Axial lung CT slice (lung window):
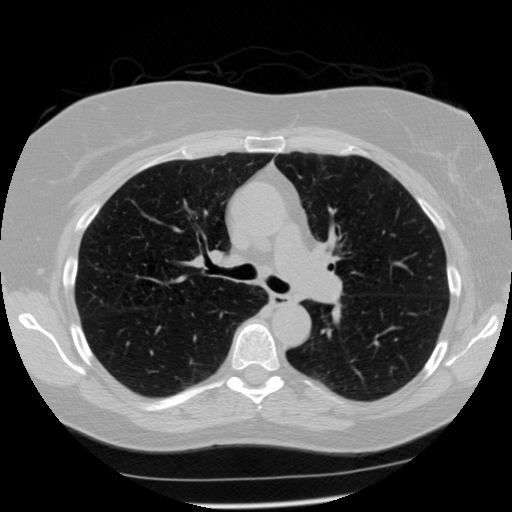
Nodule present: no